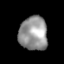
Tissue: lung
Cell type: Epithelial cells
Senescence score: 0.171
Nuclear area (px): 939
Mean DAPI intensity: 149.526